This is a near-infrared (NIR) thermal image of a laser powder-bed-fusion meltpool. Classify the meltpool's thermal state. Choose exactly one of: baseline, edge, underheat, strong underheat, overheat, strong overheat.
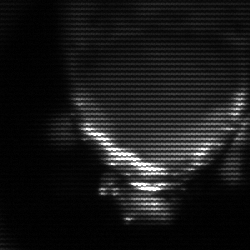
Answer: edge